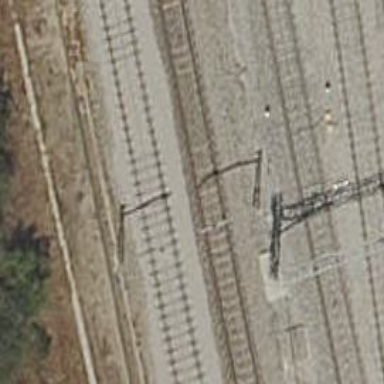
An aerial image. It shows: Railway with electrified contact lines.